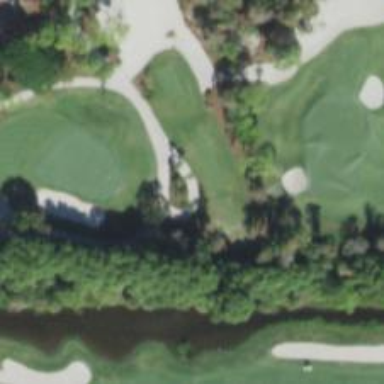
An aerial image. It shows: Service road designated as golf cart path.